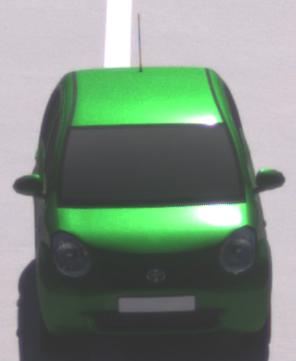
Make: Toyota
Model: Passo
Detailed model: Toyota Passo X Yururi
Model produced from: 2010
Model produced until: 2016
Doors: 5
Color: green
Road condition: dry road
Daytime: midday
Contrast: high contrast